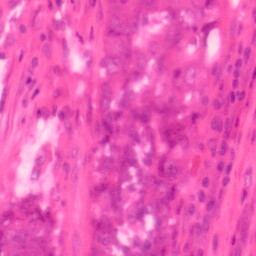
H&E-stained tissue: Colon